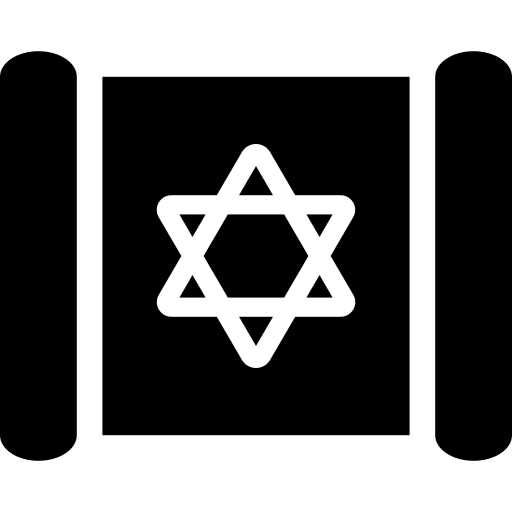
Tags: icon, FontAwesome, fa-icon, solid, scroll, torah